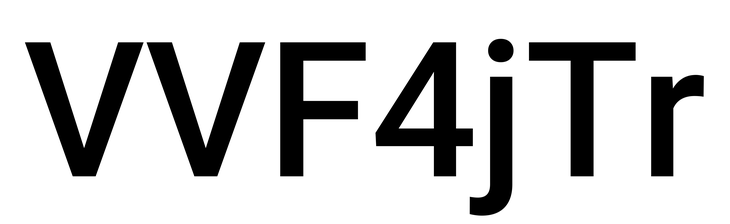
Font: Roboto_Medium